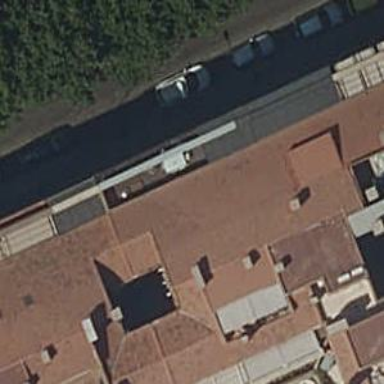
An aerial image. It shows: Restaurant.